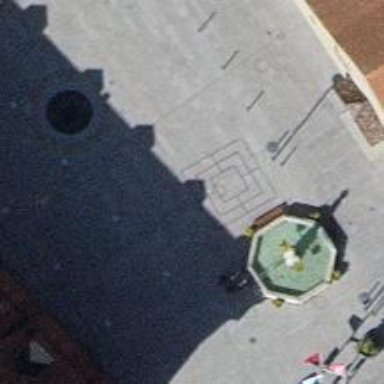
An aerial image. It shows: Bollard.